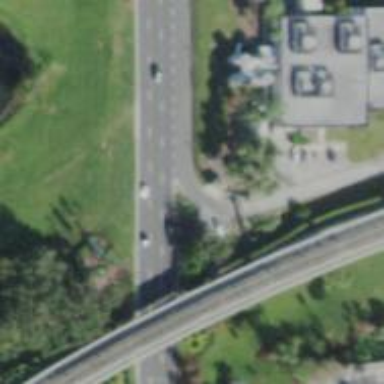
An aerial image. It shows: Motorway junction.